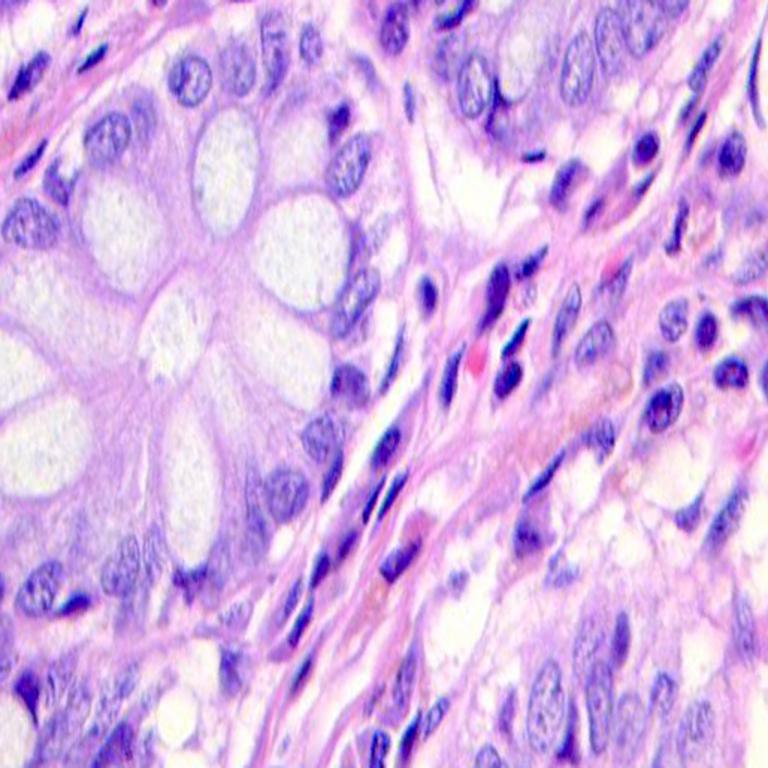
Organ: colon
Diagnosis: benign